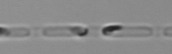
Label: Skeletonema